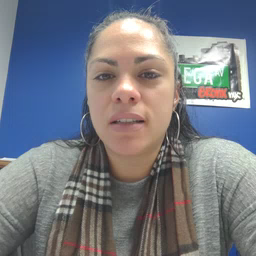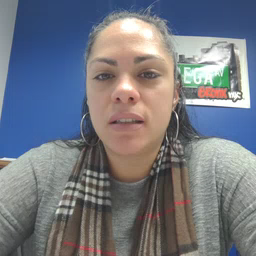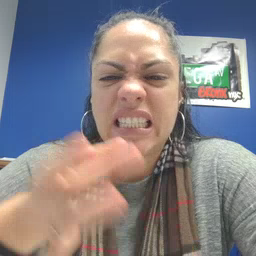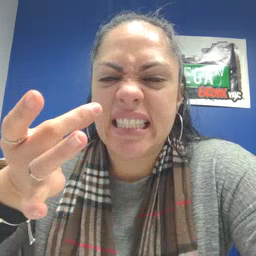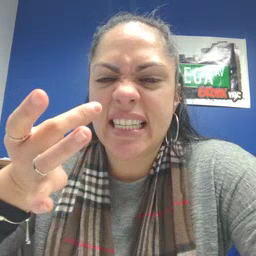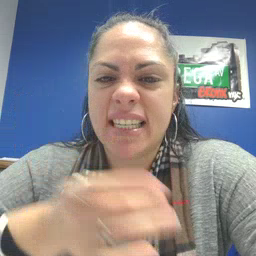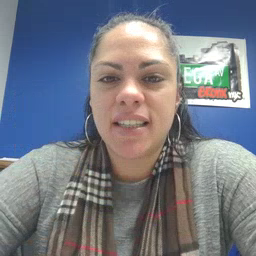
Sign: sticky